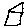
Label: house